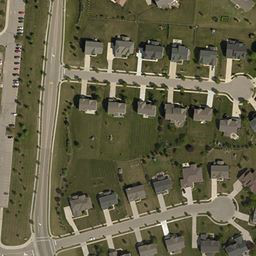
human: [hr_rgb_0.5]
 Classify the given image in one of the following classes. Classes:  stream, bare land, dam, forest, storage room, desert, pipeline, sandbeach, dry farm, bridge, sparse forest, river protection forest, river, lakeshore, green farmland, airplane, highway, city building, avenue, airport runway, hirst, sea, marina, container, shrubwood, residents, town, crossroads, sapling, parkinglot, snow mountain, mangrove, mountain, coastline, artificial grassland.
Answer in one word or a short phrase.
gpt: town